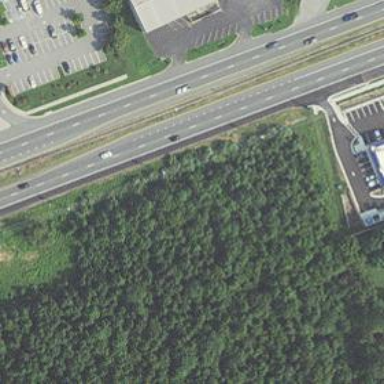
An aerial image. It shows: Trunk highway.